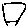
Label: square